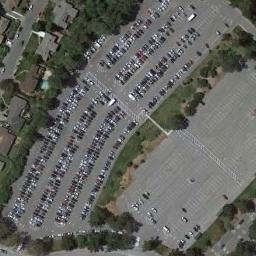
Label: parking_lot